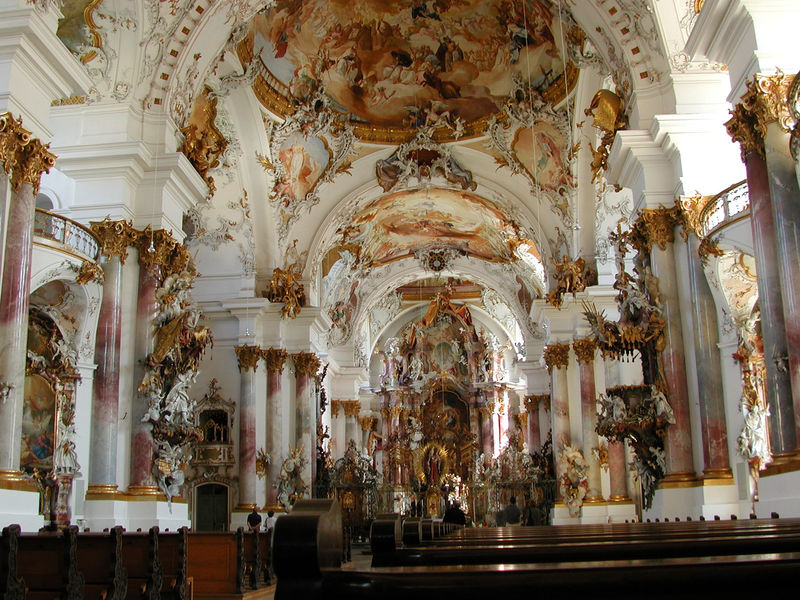
Titel: Klosterkirche Zwiefalten
Künstler: Johann Michael Fischer
Standort: Reutlingen, Kloster Zwiefalten (EU - D - BW)
Schlagwörter: gemälde, mann, weiß, menschen, lampe, männer, raum, säule, säulen, gebäude, malerei, barock, mensch, innenraum, kirche, gold, rokoko, bank, empore, kuppel, verzierung, leuchter, stuck, foto, zwickel, altar, bänke, hauptschiff, hochaltar, kapitelle, kapitell, kirchenbank, kirchenschiff, kirchenbänke, mittelschiff, kanzel, fresken, chor, deckenfresken, deckengemälde, fresko, kitsch, vergoldung, deckenmalerei, wies, architktur, prunkvoll, klirchenbank